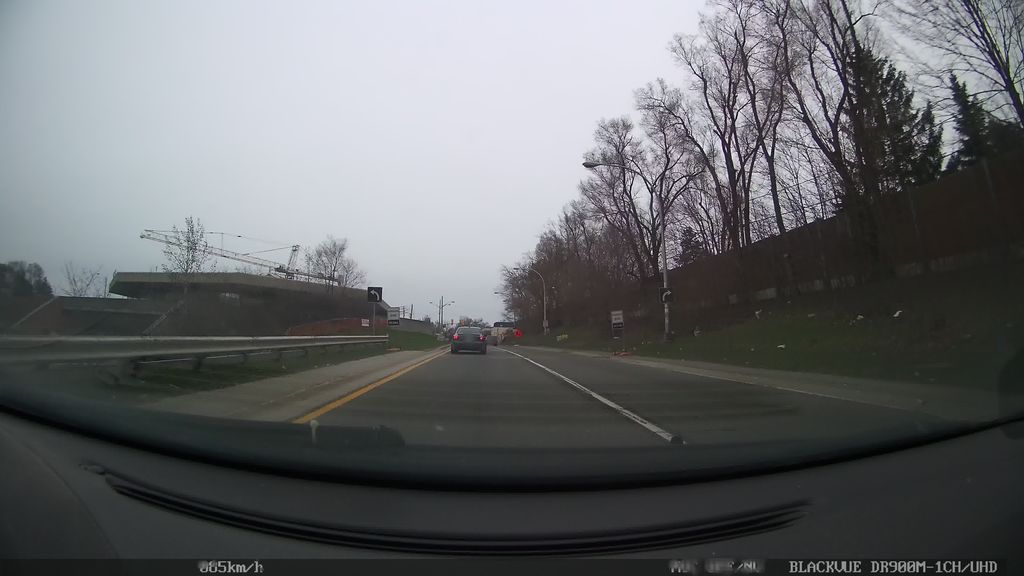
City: toronto